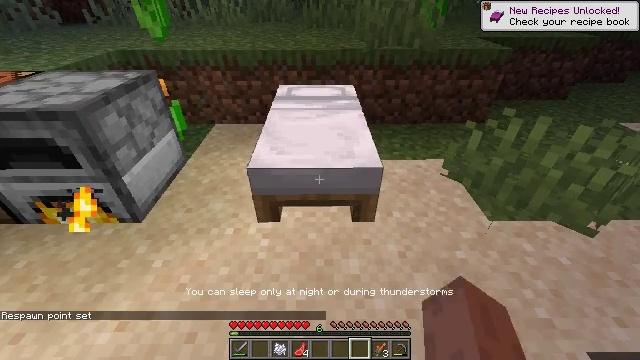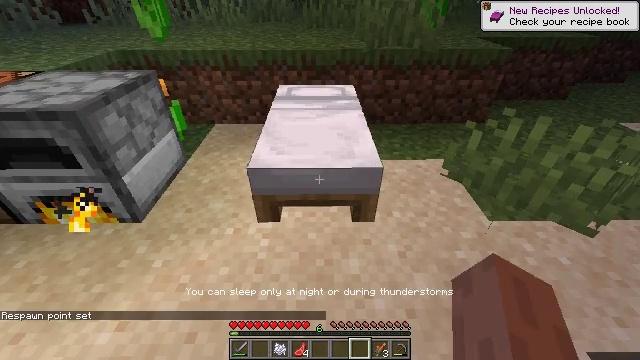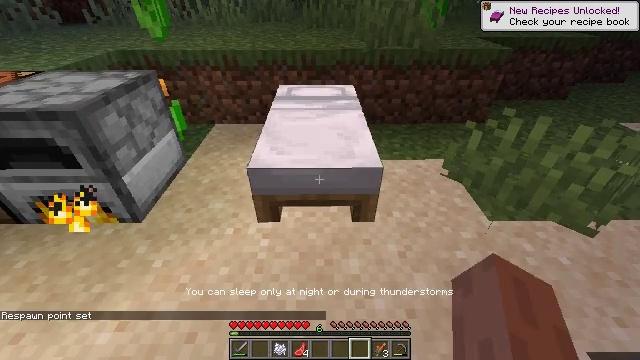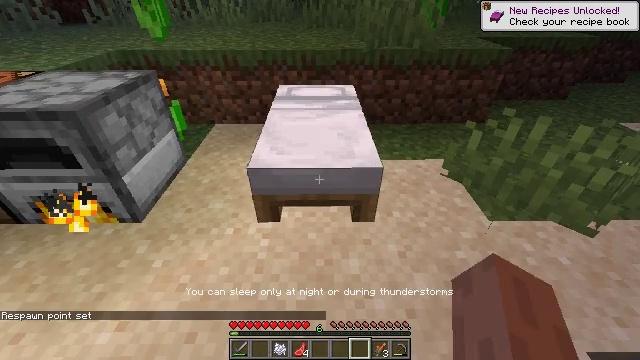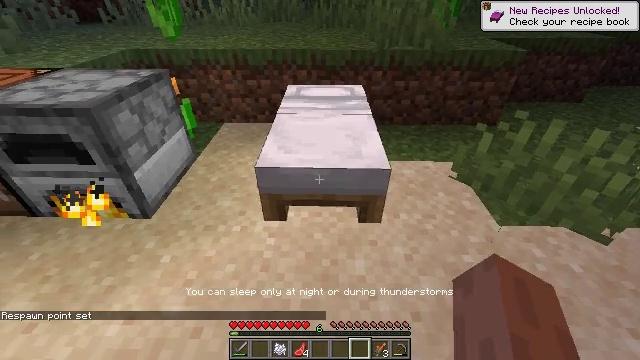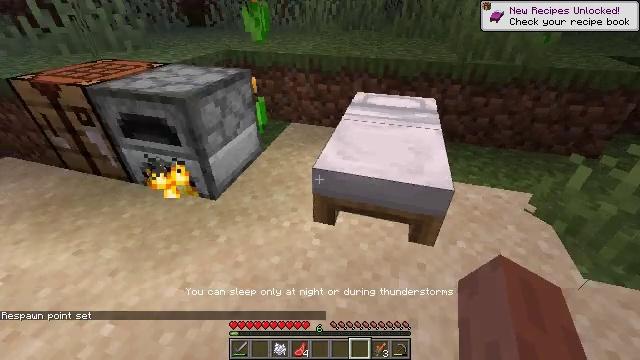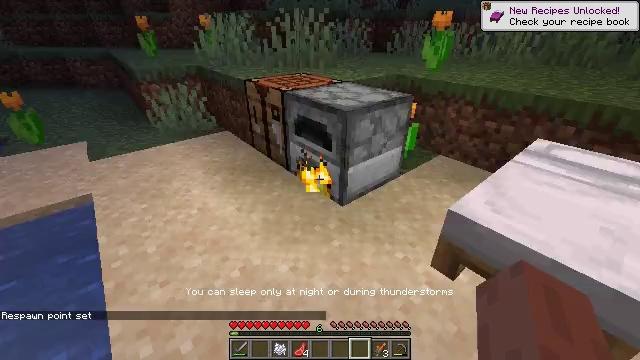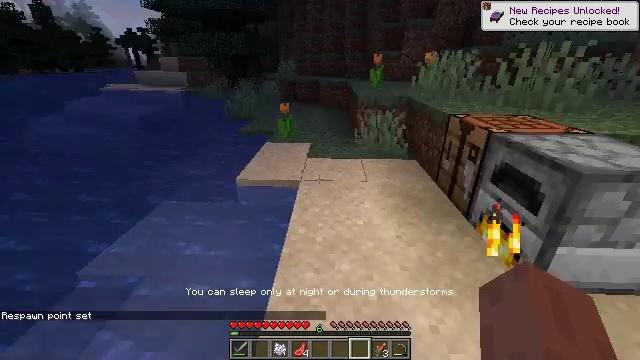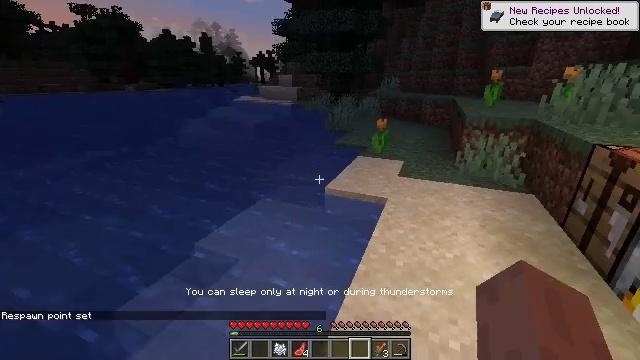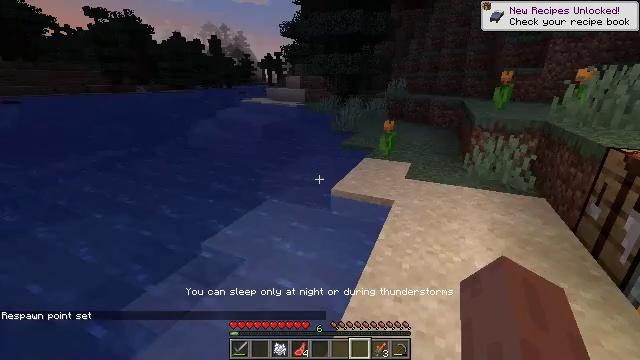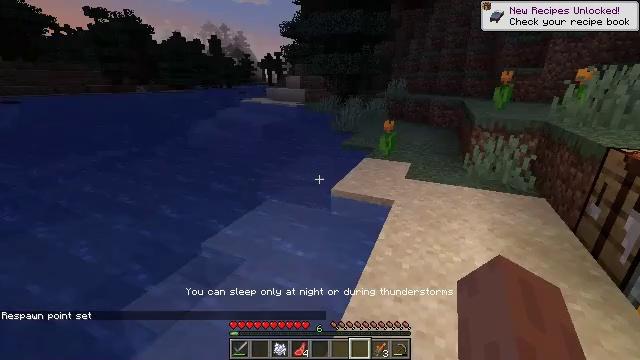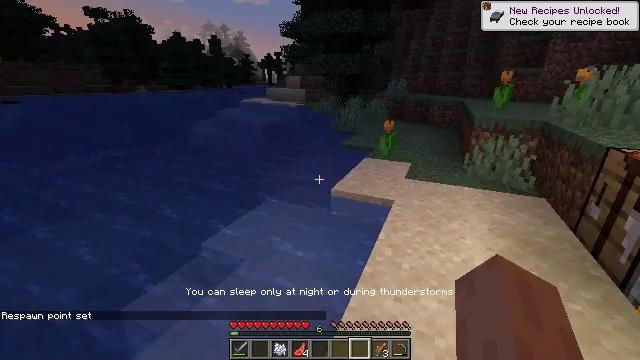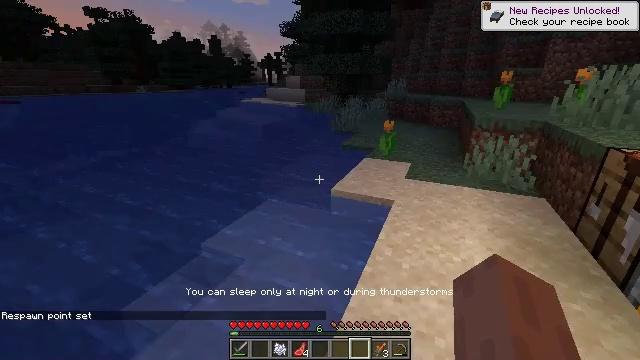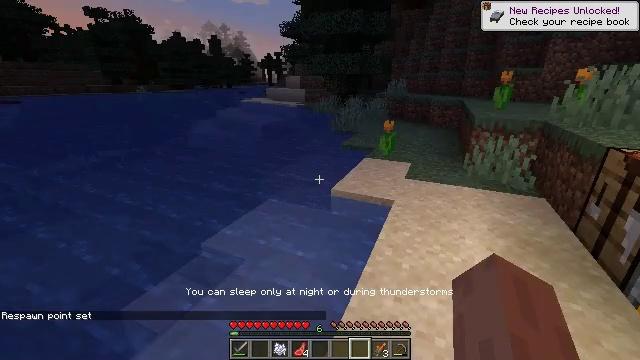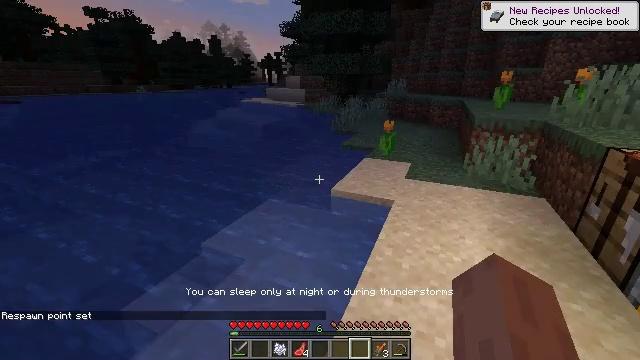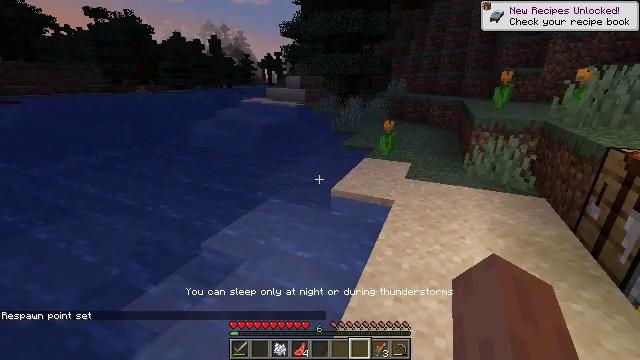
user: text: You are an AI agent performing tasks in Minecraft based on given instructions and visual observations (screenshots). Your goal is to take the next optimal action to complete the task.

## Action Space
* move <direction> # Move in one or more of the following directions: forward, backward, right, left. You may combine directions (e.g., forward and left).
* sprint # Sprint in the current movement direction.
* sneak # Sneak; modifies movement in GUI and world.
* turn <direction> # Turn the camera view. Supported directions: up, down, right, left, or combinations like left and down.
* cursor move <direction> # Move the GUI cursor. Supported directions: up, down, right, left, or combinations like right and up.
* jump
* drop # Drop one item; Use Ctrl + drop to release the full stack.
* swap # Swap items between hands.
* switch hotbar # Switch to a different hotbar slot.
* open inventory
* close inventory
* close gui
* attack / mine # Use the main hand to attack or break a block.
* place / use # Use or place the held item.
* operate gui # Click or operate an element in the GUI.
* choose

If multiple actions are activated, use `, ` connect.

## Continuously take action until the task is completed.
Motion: motion action
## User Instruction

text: Craft a cooked salmon using a furnace.
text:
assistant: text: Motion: no_op
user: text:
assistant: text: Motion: no_op
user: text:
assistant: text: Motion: no_op
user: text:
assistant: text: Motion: turn left
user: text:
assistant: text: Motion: turn left and up
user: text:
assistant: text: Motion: turn left and up
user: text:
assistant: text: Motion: turn left and up
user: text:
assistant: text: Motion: turn left and up
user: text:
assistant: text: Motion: turn left
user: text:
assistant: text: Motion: no_op
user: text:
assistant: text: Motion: no_op
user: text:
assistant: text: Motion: no_op
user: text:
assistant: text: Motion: no_op
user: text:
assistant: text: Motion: no_op
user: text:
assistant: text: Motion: no_op
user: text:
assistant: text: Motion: no_op
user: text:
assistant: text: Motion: no_op
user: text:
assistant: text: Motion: no_op
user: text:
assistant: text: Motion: no_op
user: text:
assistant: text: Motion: turn left and up
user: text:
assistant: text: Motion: turn up
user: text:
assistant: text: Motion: turn left and up
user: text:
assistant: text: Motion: turn left and up
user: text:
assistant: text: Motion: turn left and up
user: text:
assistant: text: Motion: turn left and up
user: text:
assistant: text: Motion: turn left and up
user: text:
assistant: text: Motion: no_op
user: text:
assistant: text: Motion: no_op
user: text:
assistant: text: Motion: no_op
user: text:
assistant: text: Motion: turn right